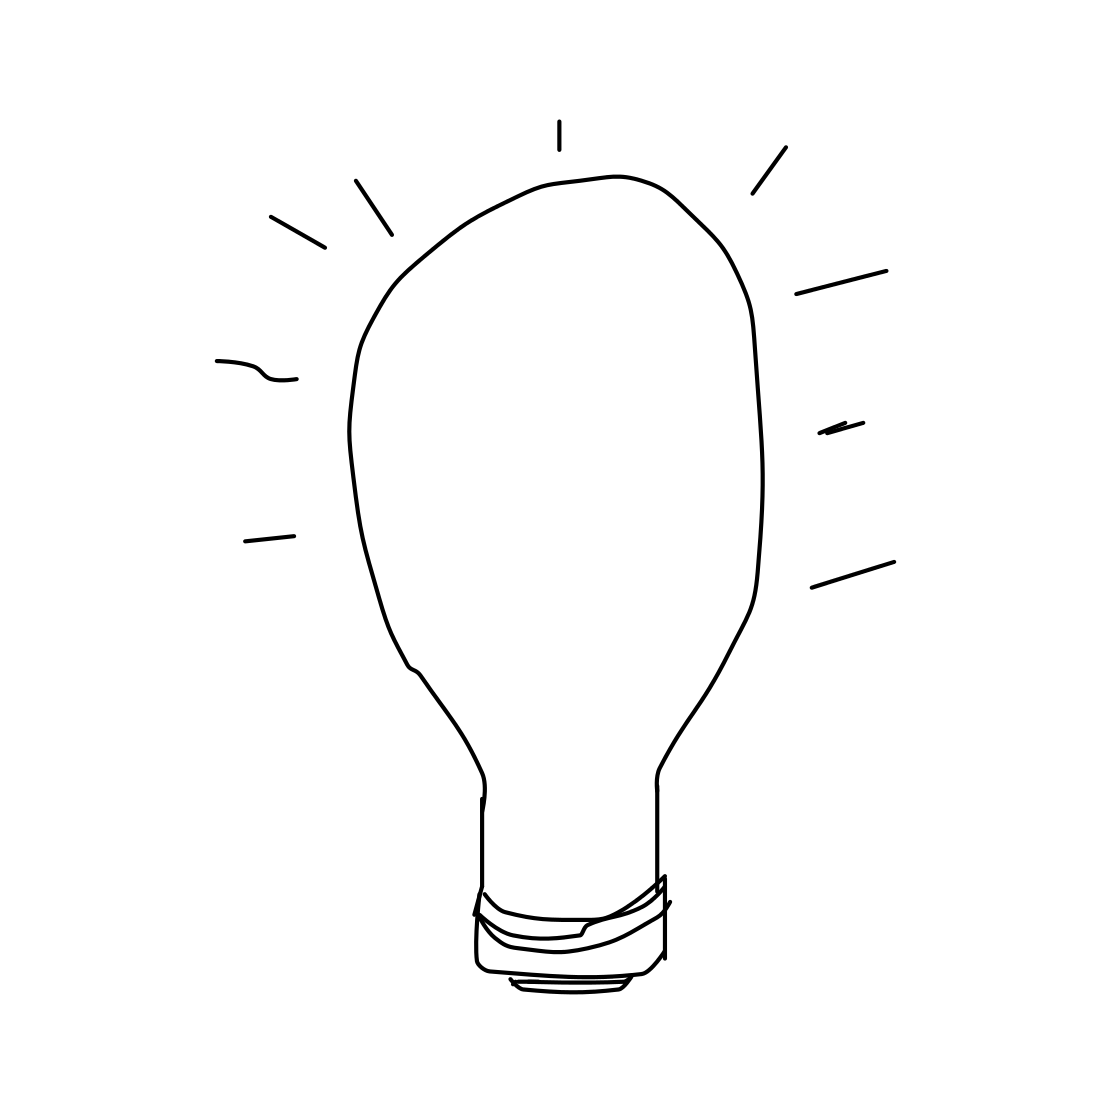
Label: lightbulb